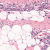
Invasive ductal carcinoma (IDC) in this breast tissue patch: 0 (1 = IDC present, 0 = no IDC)